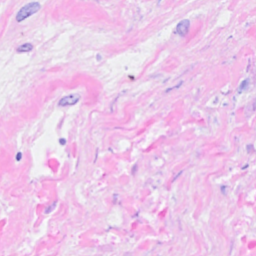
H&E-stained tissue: Breast